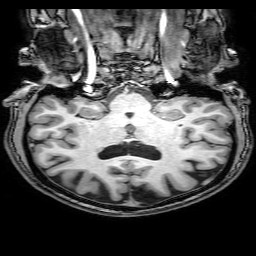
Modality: T1w
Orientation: sagittal
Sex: male
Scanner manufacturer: philips
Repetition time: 0.008134 s
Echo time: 0.00372 s